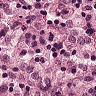
Metastatic tissue present: no